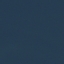
Label: SeaLake